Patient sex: F
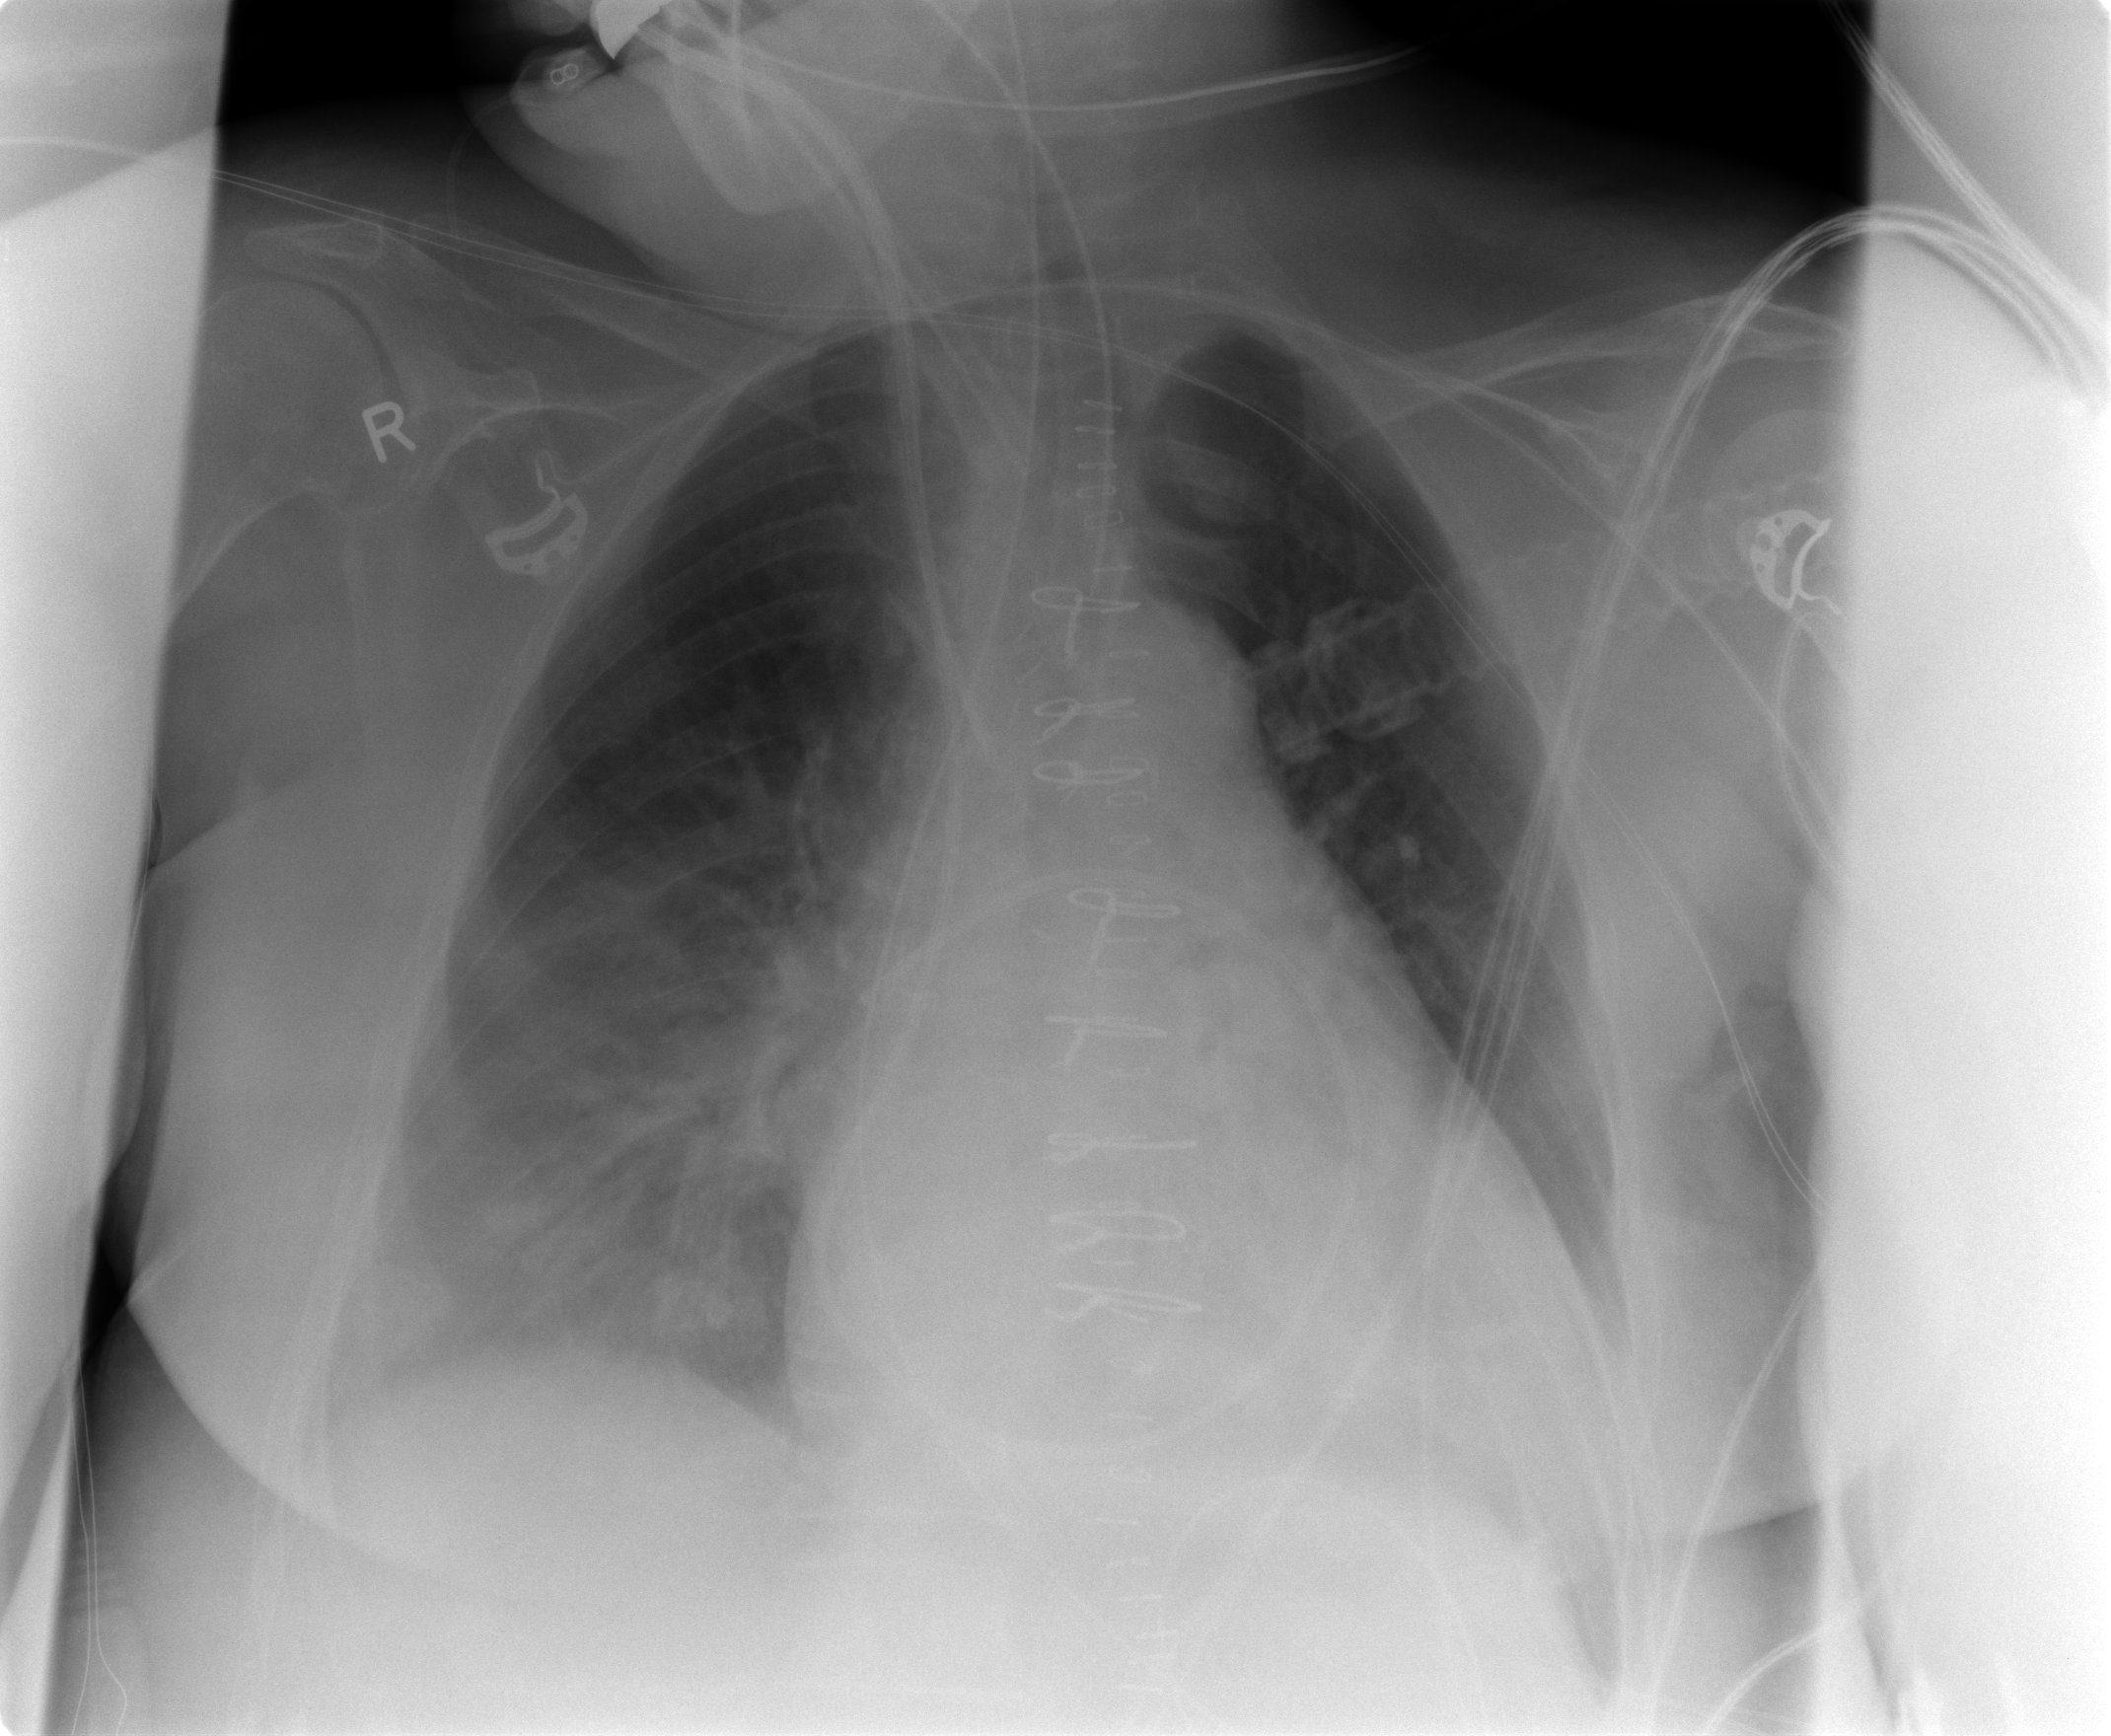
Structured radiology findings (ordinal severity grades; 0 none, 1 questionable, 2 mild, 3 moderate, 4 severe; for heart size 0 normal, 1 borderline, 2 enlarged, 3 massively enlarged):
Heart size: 2
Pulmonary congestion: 2
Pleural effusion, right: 1
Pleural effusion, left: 0
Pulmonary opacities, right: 2
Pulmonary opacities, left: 0
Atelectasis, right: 2
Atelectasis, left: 0